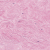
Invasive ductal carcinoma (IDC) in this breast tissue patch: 0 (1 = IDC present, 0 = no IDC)